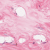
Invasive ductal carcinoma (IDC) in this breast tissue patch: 0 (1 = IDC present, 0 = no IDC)